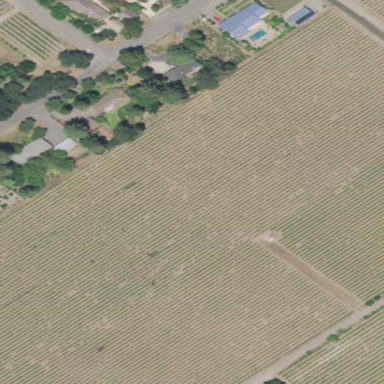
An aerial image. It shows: Vineyard where grapes are grown.